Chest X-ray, AP view. Patient: 62 years old, sex F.
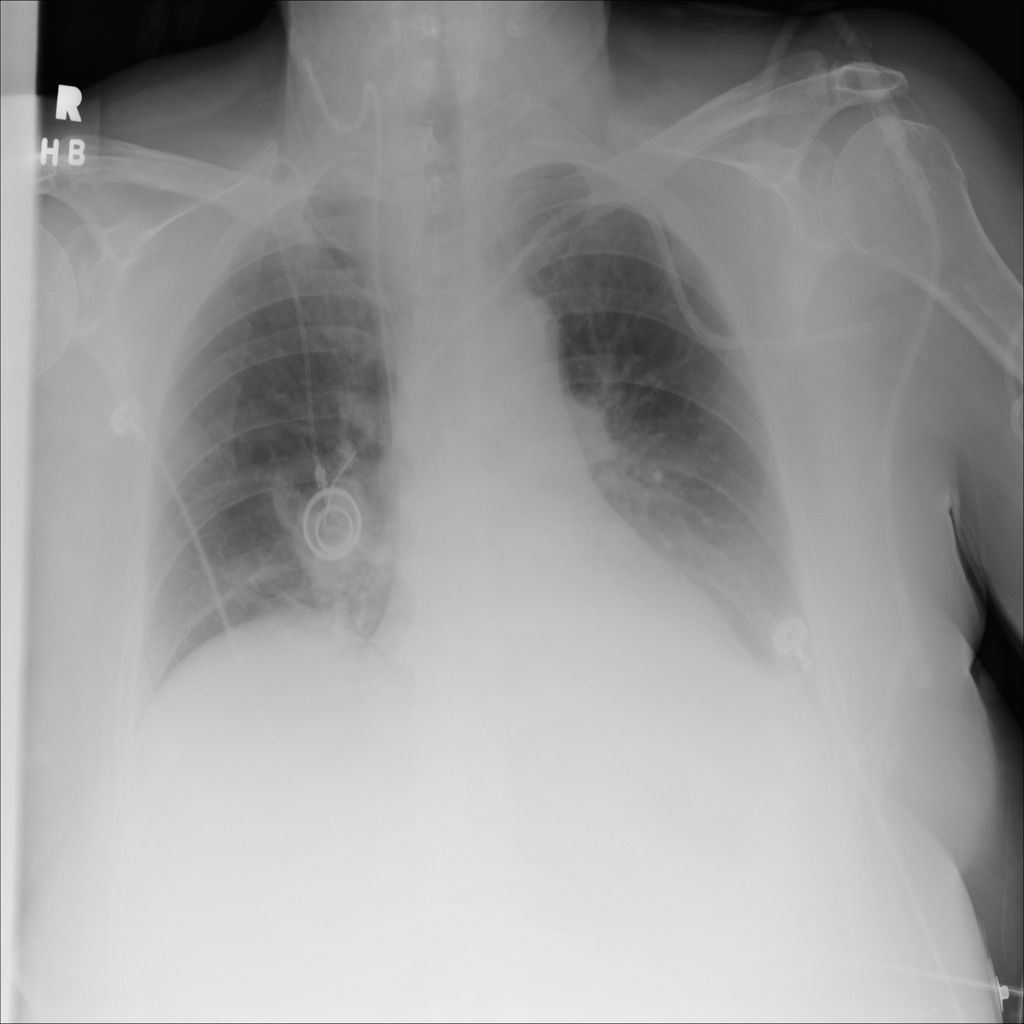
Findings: No Finding